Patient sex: M
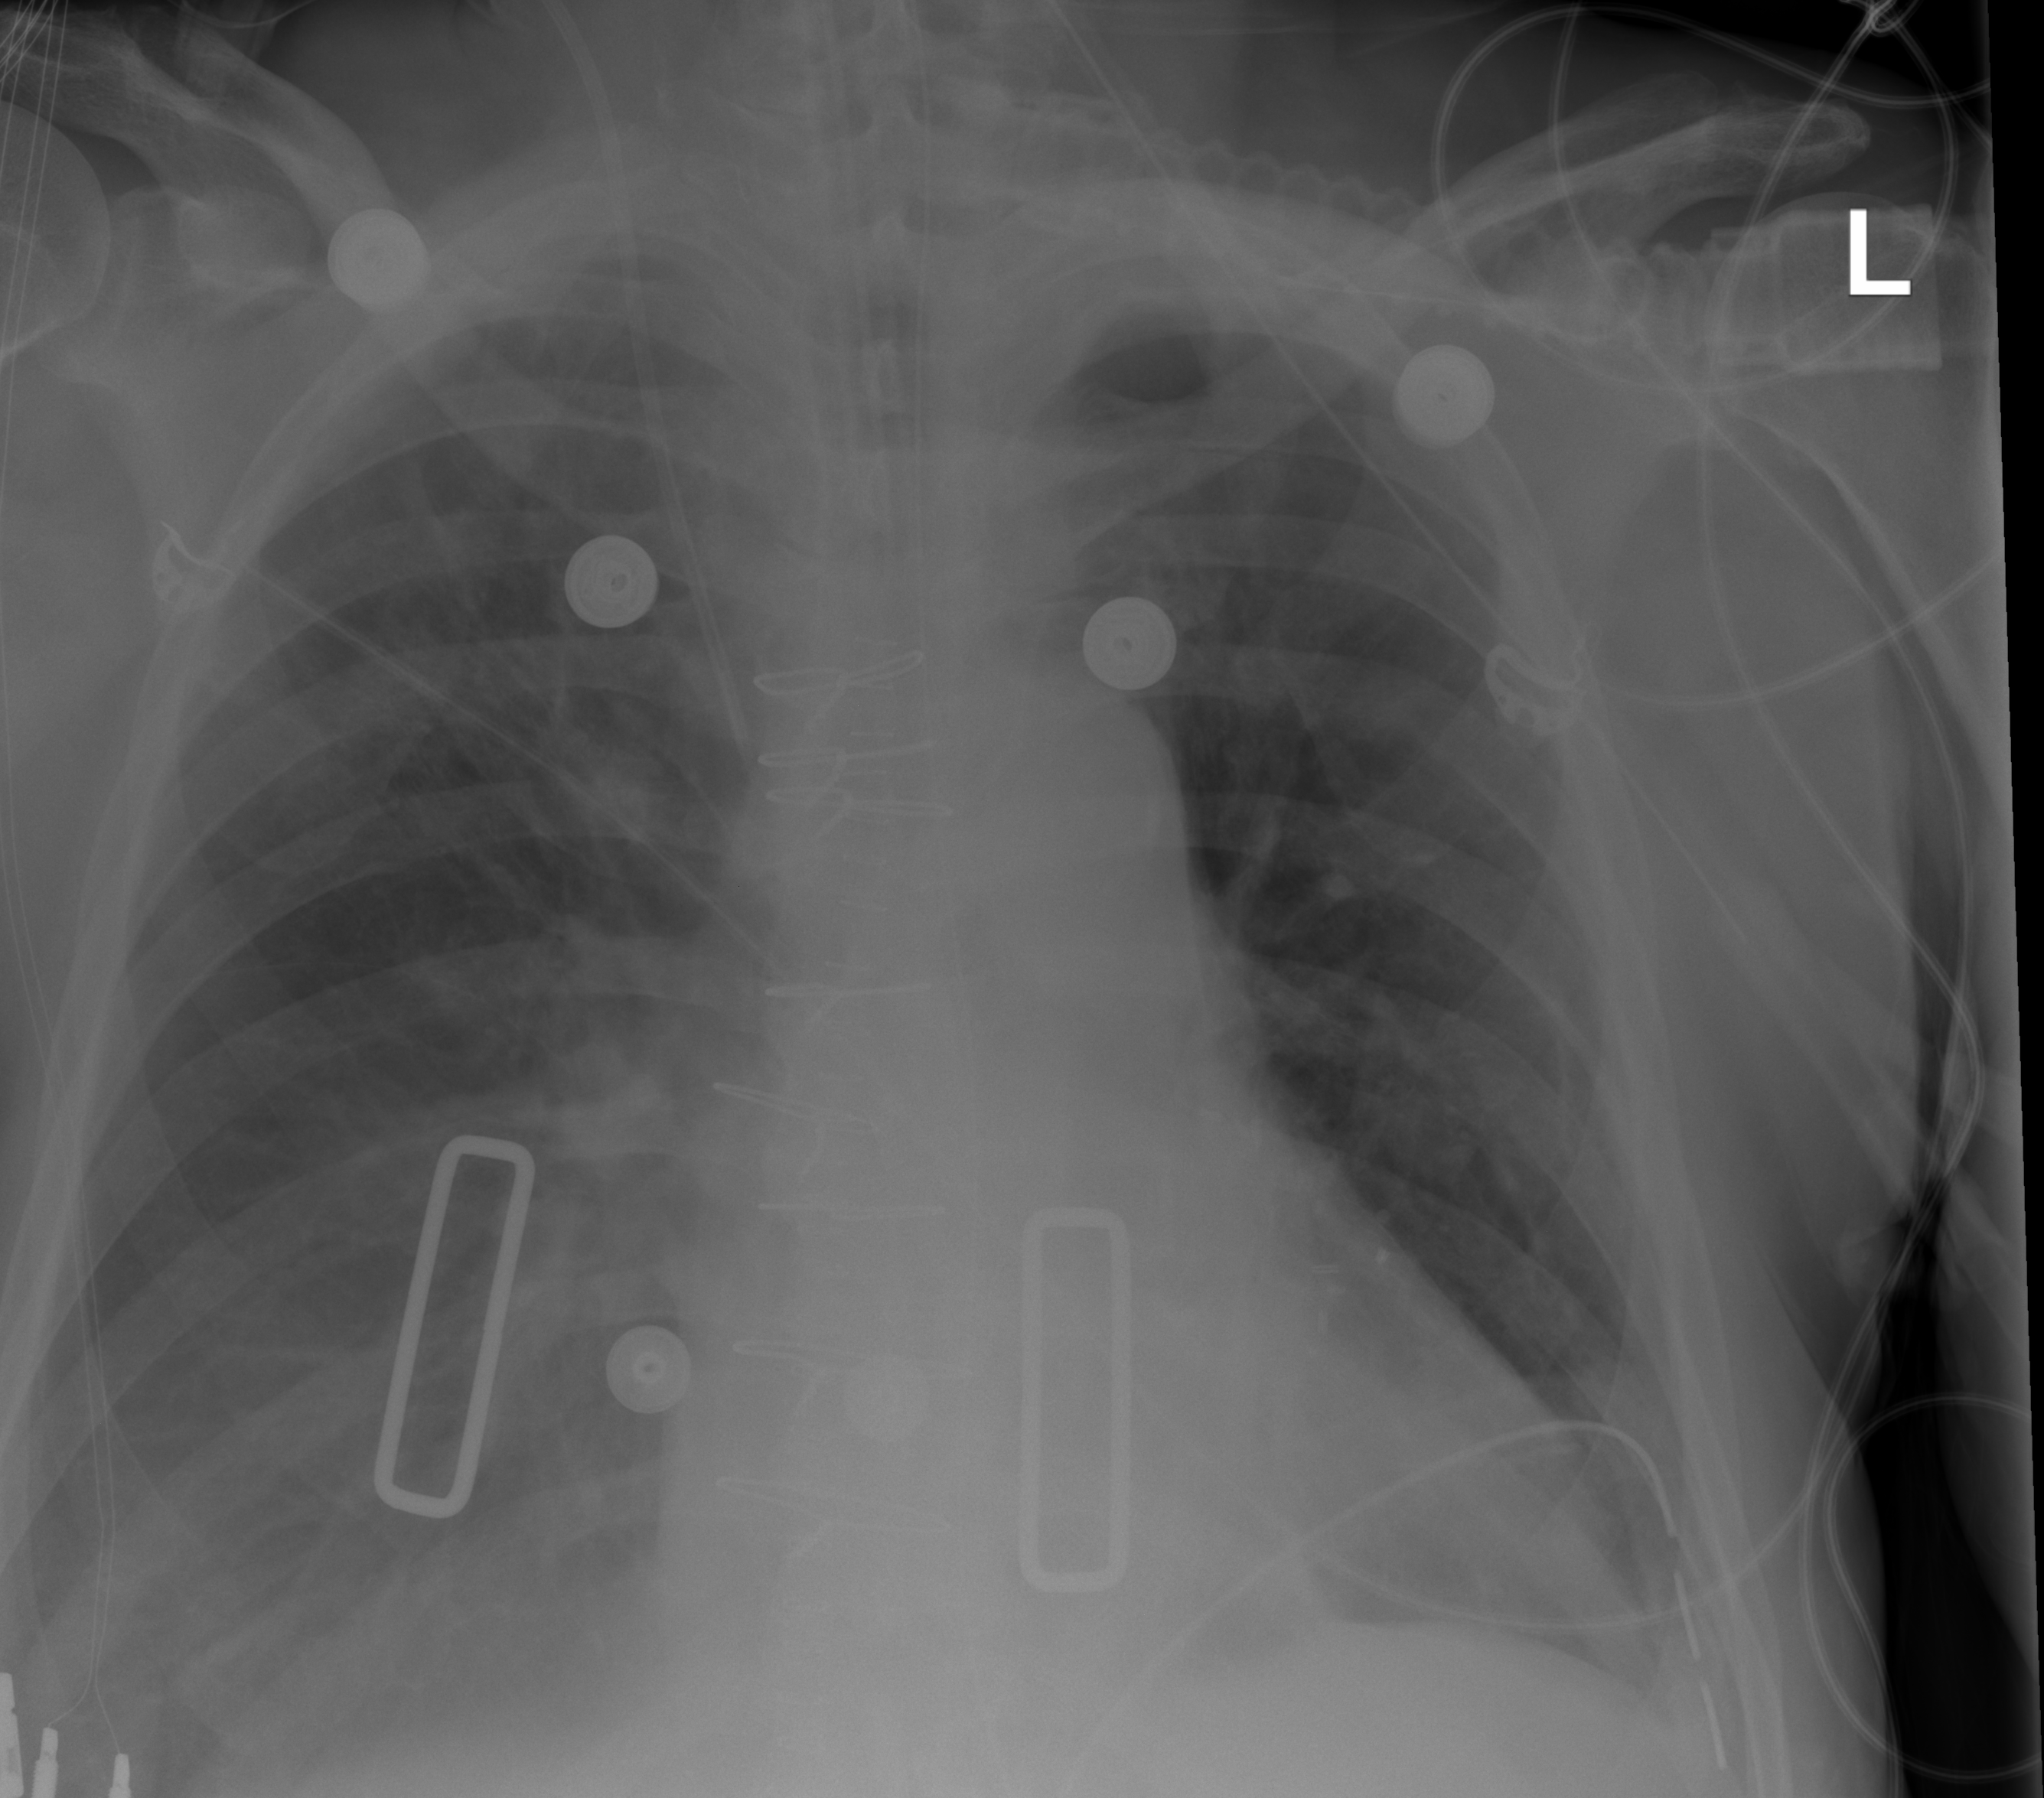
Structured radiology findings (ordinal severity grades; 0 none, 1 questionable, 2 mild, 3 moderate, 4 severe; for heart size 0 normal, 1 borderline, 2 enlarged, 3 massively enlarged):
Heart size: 1
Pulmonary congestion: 2
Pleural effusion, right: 3
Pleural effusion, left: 2
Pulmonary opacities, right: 2
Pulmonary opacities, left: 2
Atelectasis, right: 2
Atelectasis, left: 2